Question: I'm visualizing XML files with 'javax.swing.JTree'. Having used code from <URL> question, I got stuck at adding attributes from a node as leaves to it.
This simple XML:
'''
<?xml version="1.0" encoding="utf-8"?>
<!-- comment -->
<MYXML xmlns="">
<Header id=""></Header>
<Product id="" name="">
<Description>Some text</Description>
<Ref id=""></Ref>
<Data id="">
<Ref id=""></Ref>
</Data>
<Form id=""></Form>
</Product>
</MYXML>
'''
is being parsed to 'org.w3c.dom.Document' and passed as 'org.w3c.dom.Node' to recursively build a JTree:
'''
private DefaultMutableTreeNode buildTreeNode(Node rootNode) {
DefaultMutableTreeNode treeNode = new DefaultMutableTreeNode(
rootNode.getNodeName());
NodeList children = rootNode.getChildNodes();
for (int i = 0; i < children.getLength(); i++) {
Node node = children.item(i);
short nodeType = node.getNodeType();
if (nodeType == Node.ELEMENT_NODE) {
treeNode.add(buildTreeNode(node));
// FIXME attributes should be leaves of their nodes
if (node.hasAttributes()) {
NamedNodeMap attributes = node.getAttributes();
for (int j = 0; j < attributes.getLength(); j++) {
Node attr = attributes.item(j);
treeNode.add(new DefaultMutableTreeNode("@" + attr));
}
}
} else if (nodeType == Node.TEXT_NODE) {
String text = node.getTextContent().trim();
if (!text.equals("")) {
treeNode.add(new DefaultMutableTreeNode(text));
}
} else if (nodeType == Node.COMMENT_NODE) {
String comment = node.getNodeValue().trim();
treeNode.add(new DefaultMutableTreeNode("#" + comment));
}
}
return treeNode;
}
'''
The result is not what I wanted:

The leaves "Header", "Ref" and "Form" should be nodes and all attributes (marked '@') should be the leaves of their nodes. How can I achieve this with my recursive approach?
Here is my working example on <URL>.
: I figured it out and answered my question below.
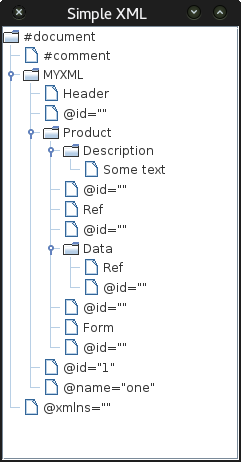
Answer: Well, I finally sorted it out, thanks to Krzysztof's hints. Now the nodes with children are handled correctly and attribute leaves are where they should be:
'''
private DefaultMutableTreeNode buildTreeNode(Node rootNode) {
DefaultMutableTreeNode treeNode = new DefaultMutableTreeNode(
rootNode.getNodeName());
if (rootNode.hasAttributes()) {
NamedNodeMap attributes = rootNode.getAttributes();
for (int j = 0; j < attributes.getLength(); j++) {
String attr = attributes.item(j).toString();
treeNode.add(new DefaultMutableTreeNode("@" + attr));
}
}
if (rootNode.hasChildNodes()) {
NodeList children = rootNode.getChildNodes();
for (int i = 0; i < children.getLength(); i++) {
Node node = children.item(i);
short nodeType = node.getNodeType();
if (nodeType == Node.ELEMENT_NODE)
treeNode.add(buildTreeNode(node));
else if (nodeType == Node.TEXT_NODE) {
String text = node.getTextContent().trim();
if (!text.equals(""))
treeNode.add(new DefaultMutableTreeNode(text));
} else if (nodeType == Node.COMMENT_NODE) {
String comment = node.getNodeValue().trim();
treeNode.add(new DefaultMutableTreeNode("#" + comment));
}
}
}
return treeNode;
'''
Which produces what I wanted:

For completion, the corrected example on <URL>.